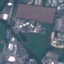
Land use / land cover class: Industrial